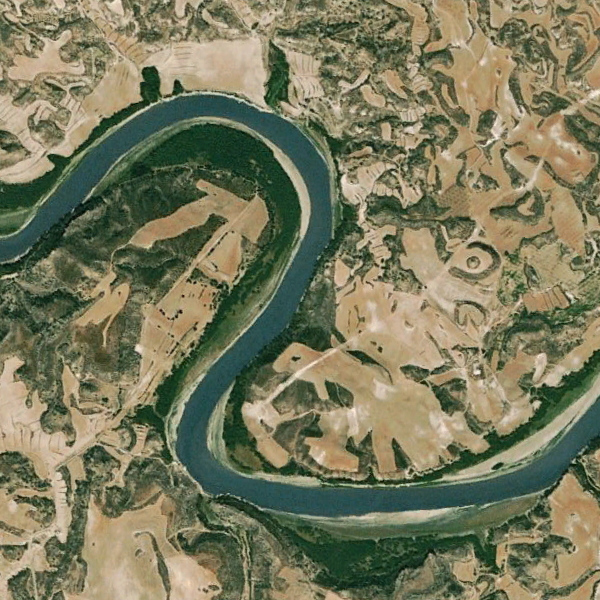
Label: River